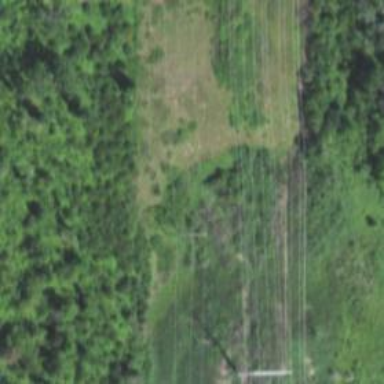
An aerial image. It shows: H-frame designed tower for power lines.